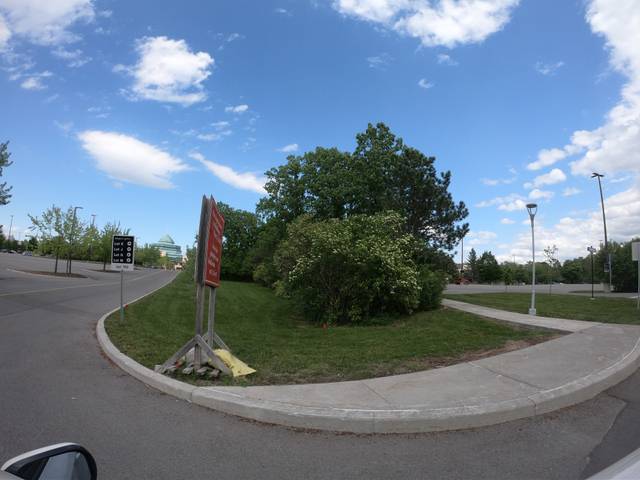
Region: Canada
Coordinates: 45.348, -75.854